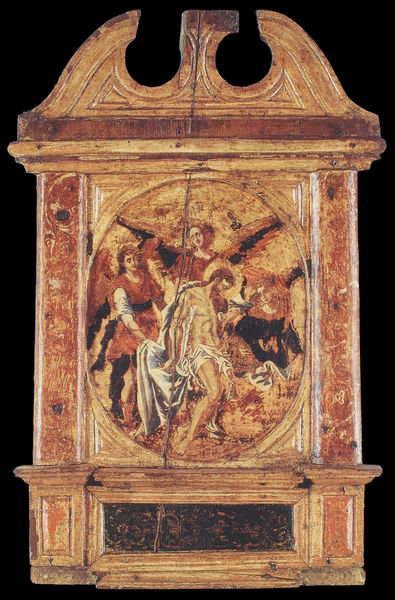
Titel: Passion Christi -  Pietà mit Engeln
Künstler: El Greco
Schlagwörter: flügel, mann, umhang, weiß, braun, holz, marmor, orange, schwarz, rot, tod, bild, kirche, fliegen, oval, rund, engel, altar, kaputt, jesus, hilfe, riss, heiligenbild, beschädigt, sixpack, me, beschädigrt, tryptichin